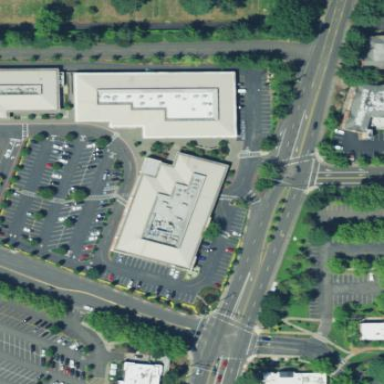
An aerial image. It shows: Retail building.